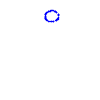
Particle: kaon